Question: I got confusing about UTF8 strings in D. Could someone explain why does this below code give different resuts? why does '"abc"[2] == 'c'' is 'false' and not 'true'?
'''
string s = "abc";
for(int i = 0; i < s.length; i++)
{
dchar c = s[i];
writefln("%#x", cast(int)c);
}
writeln();
foreach(dchar c; s)
{
writefln("%#x", cast(int)c);
}
'''
This code output:

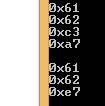
Answer: The 'c' character has a UNICODE code-point greater than 7F (is E7) hence is represented inside an UTF8 string as more than one 'char' (is the pair C3 A7)
's[2]' is just the 3rd 'char' in 's' (and the first char of 'c')
Your first loop prints the "bytes" as they are. (taken as s[i])
Yout second loop converts the code-points in s in UTF32.
e7 and C3 A7 are just the UTF32 and UTF8 encoding of the same (U+00E7) character.
For reference: <URL>